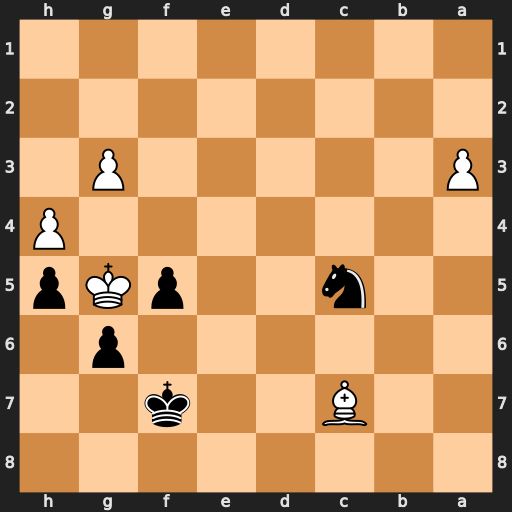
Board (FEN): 8/2B2k2/6p1/2n2pKp/7P/P5P1/8/8
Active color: b
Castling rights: -
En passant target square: -
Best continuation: Ne6+ Kh6 Nxc7